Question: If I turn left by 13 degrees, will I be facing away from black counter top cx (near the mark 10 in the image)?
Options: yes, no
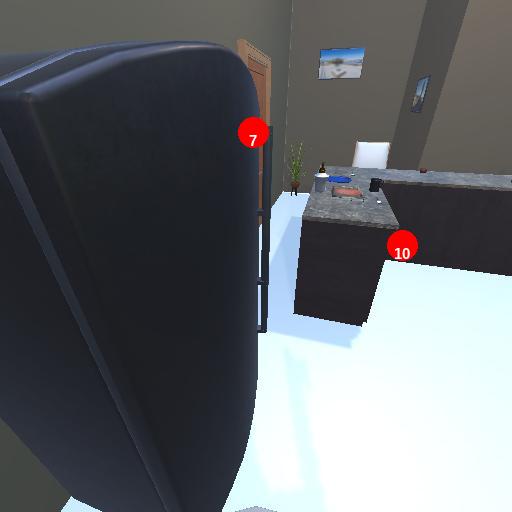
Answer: yes